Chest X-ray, AP view. Patient: 66 years old, sex M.
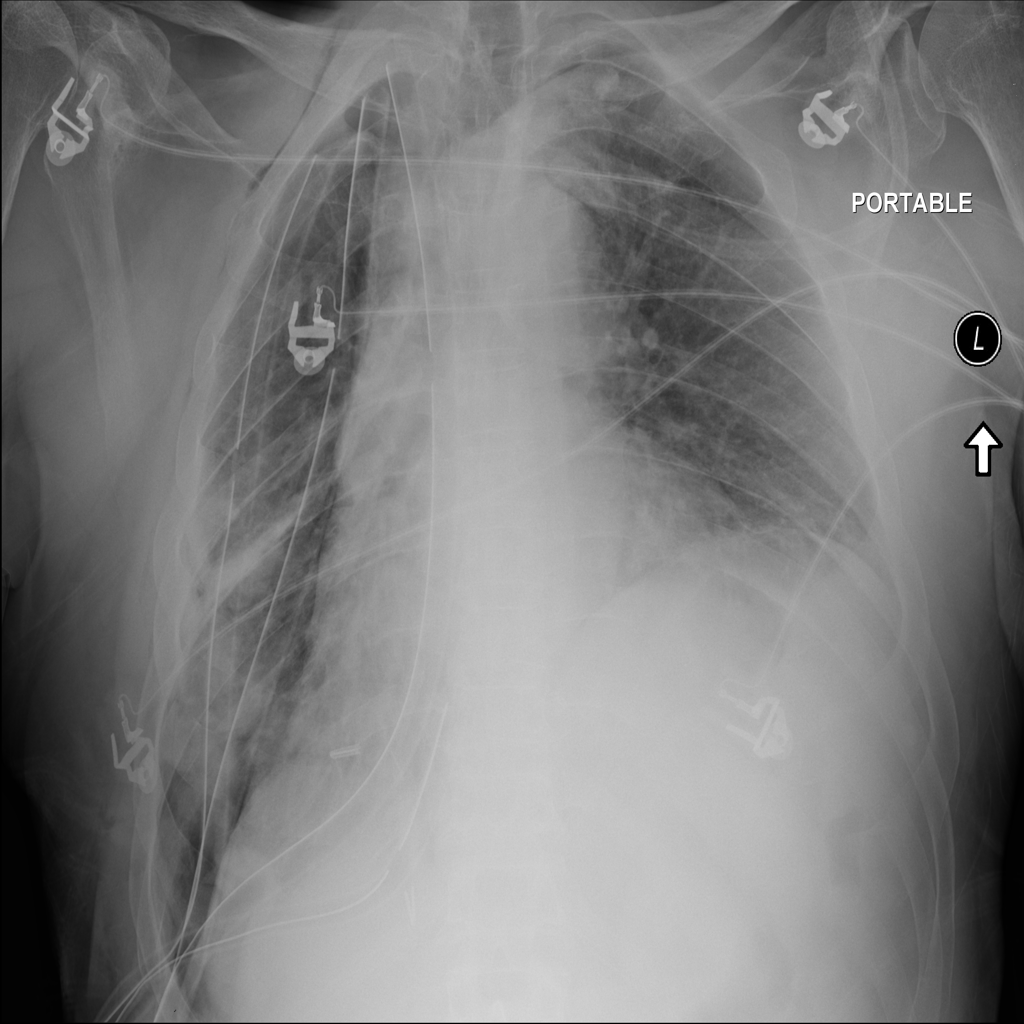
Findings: Emphysema